Question: To be a bit more specific: A user should be able to highlight text, so that Javascript could replace this highlighted part with a text-area. My problem is, that i don't know how to edit any part of the text!
I hope my example drawing helps to understand my very specific question!

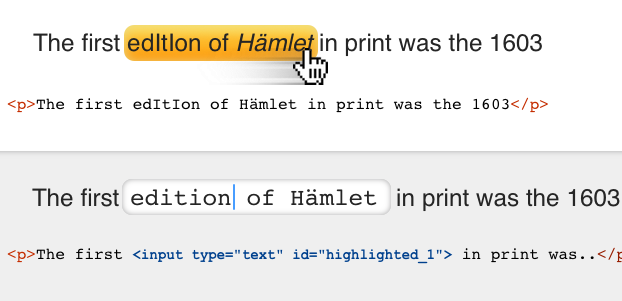
Answer: I have built a little script in JSFiddle here is the link: <URL>
'''
var textB = ''; // text before split
var textA = ''; // text after split
...
// here starts the magic, split current text and insert a new input box
var splitted = that.innerHTML.split(text);
textB = splitted[0];
textA = splitted[1];
$('#text').empty();
// Append the text before in a new span
$('#text').append('<span>'+textB+'</span>');
// Create the input box and attach key listener (on enter it will terminate and set the new text)
$('<input value="'+text+'">')
.keypress(function (e) {
if (e.which == 13) {
isInput = false;
var newText = this.value;
var text = textB+newText+textA;
$('#text').empty();
$('#text').append(text);
return false;
}
})
.appendTo('#text');
// Append the text after in a new span
$('#text').append('<span>'+textA+'</span>');
'''